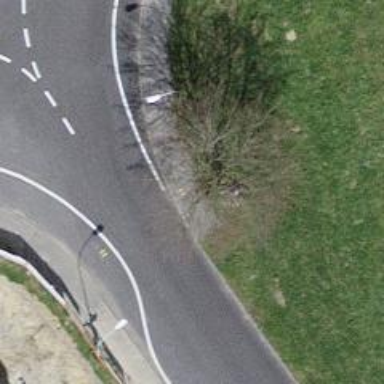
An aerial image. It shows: Unmarked crossing on footway.